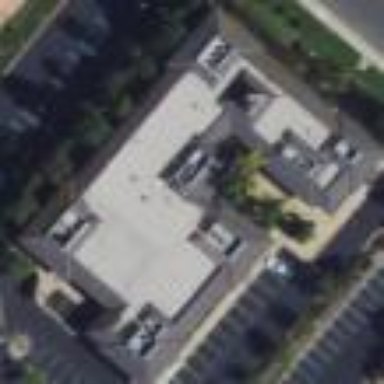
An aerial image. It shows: Office building.